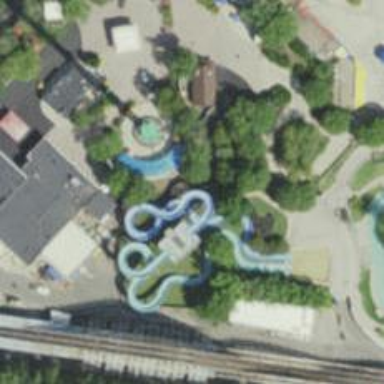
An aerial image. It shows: Water slide attraction.